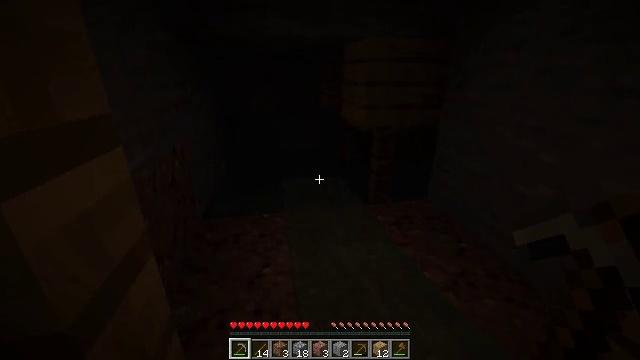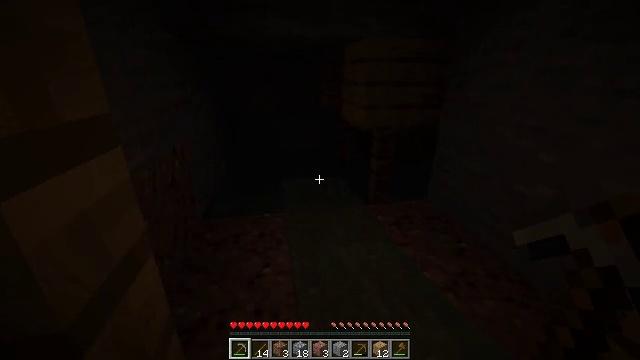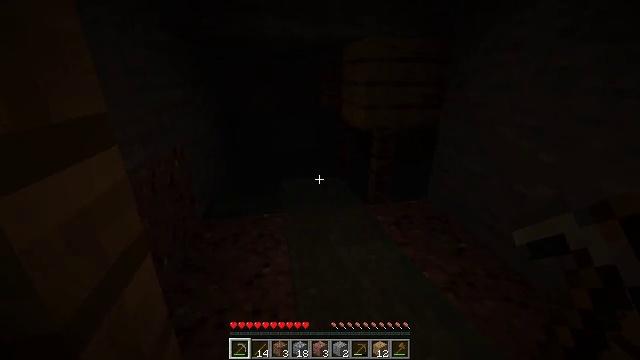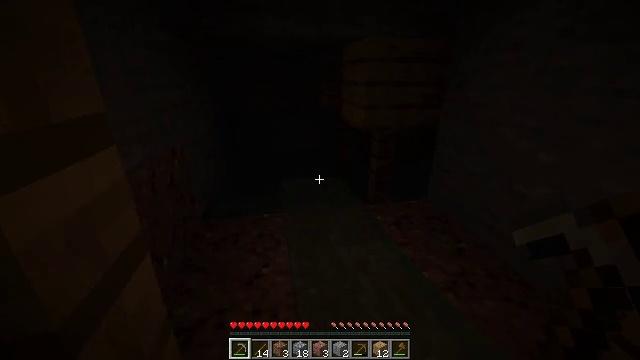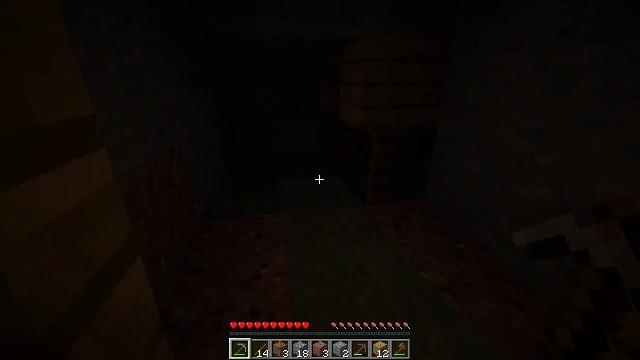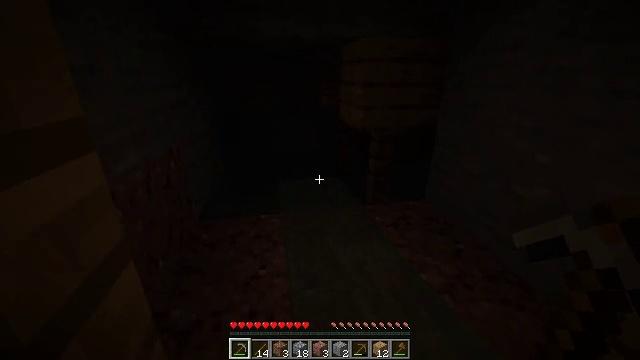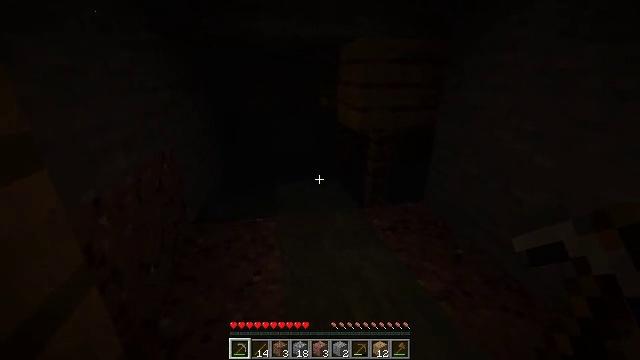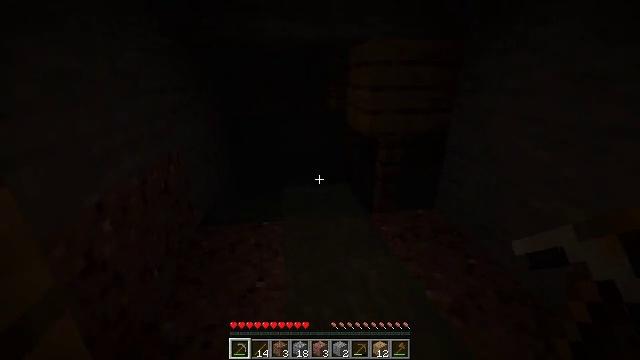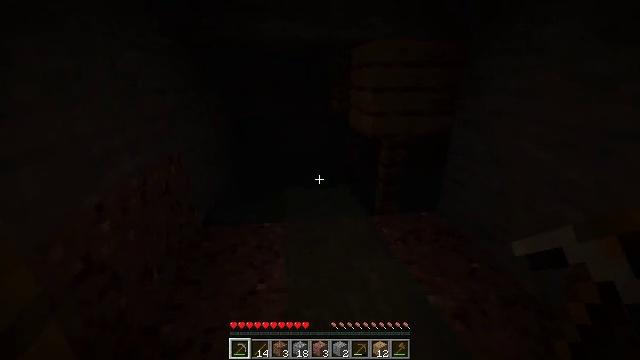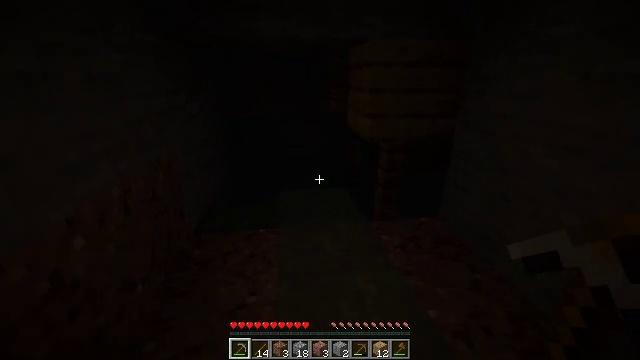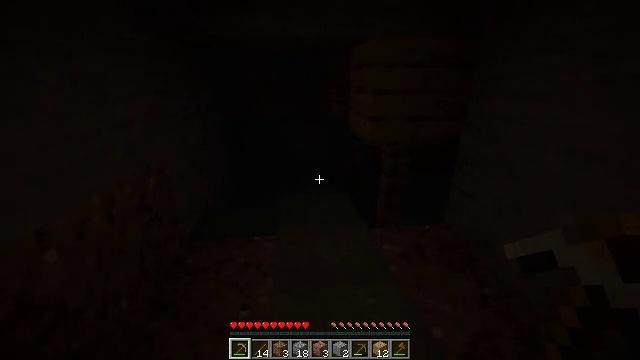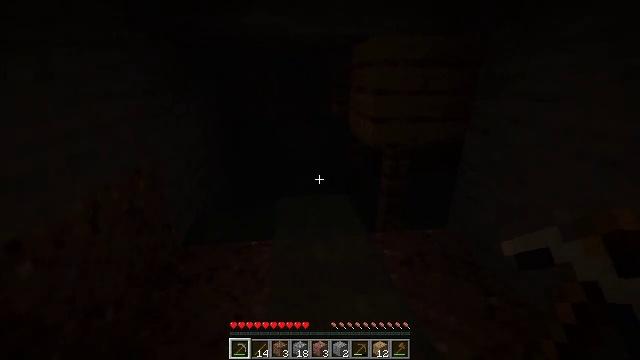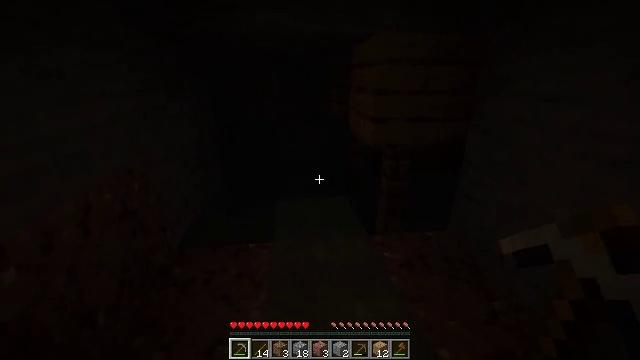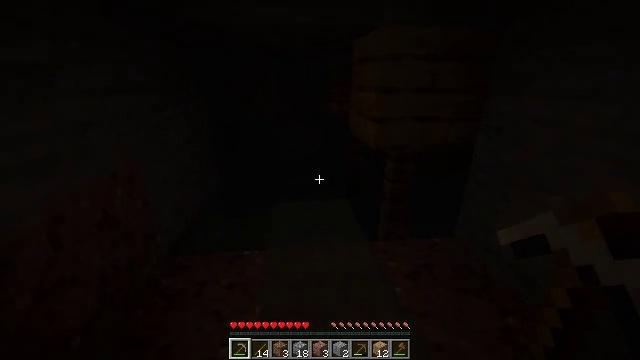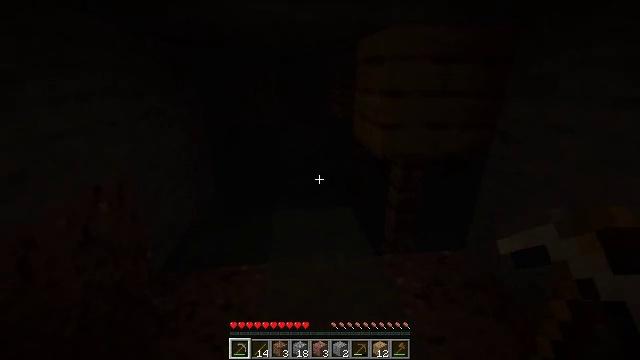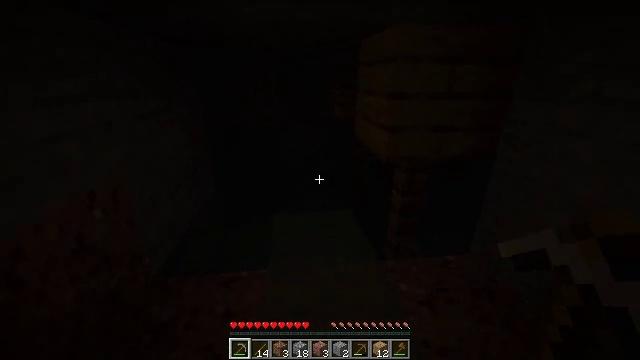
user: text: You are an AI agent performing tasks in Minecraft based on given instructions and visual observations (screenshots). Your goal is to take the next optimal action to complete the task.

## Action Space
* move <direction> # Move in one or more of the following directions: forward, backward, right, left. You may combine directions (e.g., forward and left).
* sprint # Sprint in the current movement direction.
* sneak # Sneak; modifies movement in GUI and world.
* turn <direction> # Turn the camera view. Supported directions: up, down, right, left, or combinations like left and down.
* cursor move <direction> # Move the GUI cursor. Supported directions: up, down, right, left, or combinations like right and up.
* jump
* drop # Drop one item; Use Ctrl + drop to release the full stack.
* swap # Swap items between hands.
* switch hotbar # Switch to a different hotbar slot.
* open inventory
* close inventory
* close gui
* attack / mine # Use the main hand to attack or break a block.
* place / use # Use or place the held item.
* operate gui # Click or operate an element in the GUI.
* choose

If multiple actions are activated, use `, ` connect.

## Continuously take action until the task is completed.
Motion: motion action
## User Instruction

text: Collect the oak planks from the structure.
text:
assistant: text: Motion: move forward
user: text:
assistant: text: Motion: move forward
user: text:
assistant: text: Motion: move forward
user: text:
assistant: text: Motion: move forward and move right
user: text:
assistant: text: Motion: move forward and move right
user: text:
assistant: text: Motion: move forward and move right
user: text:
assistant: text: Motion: move forward and move right, turn left
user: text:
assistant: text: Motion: move forward and move right
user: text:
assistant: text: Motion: move forward
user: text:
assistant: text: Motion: move forward
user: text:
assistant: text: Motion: move forward
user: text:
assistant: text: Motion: move forward
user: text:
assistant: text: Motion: move forward and move left
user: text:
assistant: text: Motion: move forward and move left
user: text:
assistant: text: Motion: move forward and move left
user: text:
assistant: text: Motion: move forward and move left
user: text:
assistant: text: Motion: move forward and move left
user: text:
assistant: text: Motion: move forward and move left
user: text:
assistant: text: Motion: move left
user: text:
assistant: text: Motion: move left
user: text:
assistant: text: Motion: move left
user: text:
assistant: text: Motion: move left
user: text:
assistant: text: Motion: move left
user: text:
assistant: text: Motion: move left
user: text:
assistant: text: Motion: no_op
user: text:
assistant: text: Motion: no_op
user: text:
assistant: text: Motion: no_op
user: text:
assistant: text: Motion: no_op
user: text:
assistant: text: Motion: no_op
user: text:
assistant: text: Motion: no_op